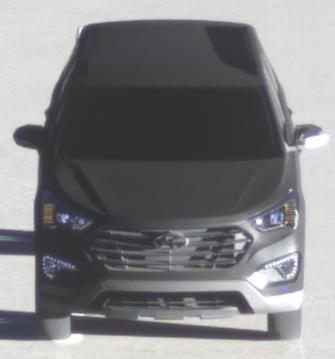
Make: Hyundai
Model: Santa Fe 2.4 GDI
Detailed model: Santa Fe (DM)
Model produced from: 2017/08
Model produced until: 2018/01
Doors: 5
Color: black
Road condition: wet road
Daytime: sunrise or sunset
Contrast: high contrast